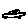
Label: car